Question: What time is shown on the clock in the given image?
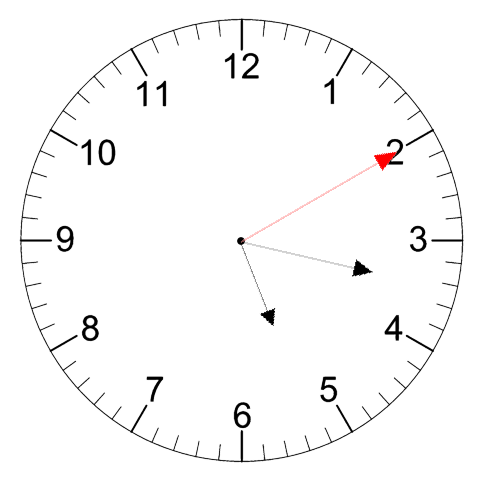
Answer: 05:17:10